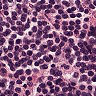
Metastatic tissue present: no